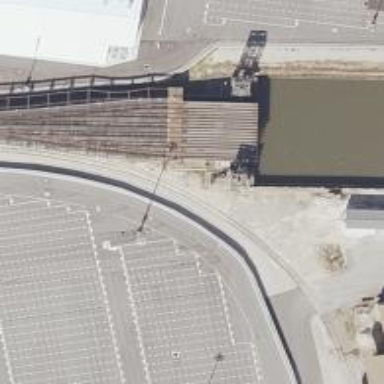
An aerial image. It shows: Ferry terminal that serves both railway and general public transportation.